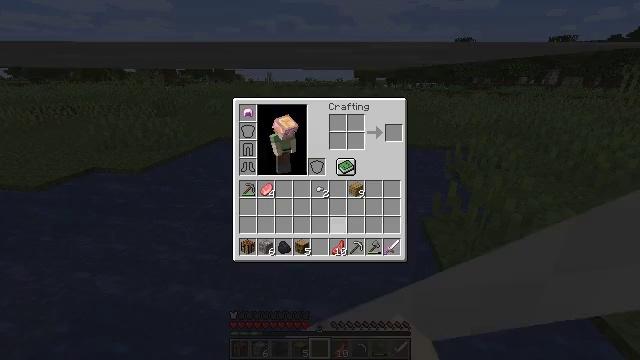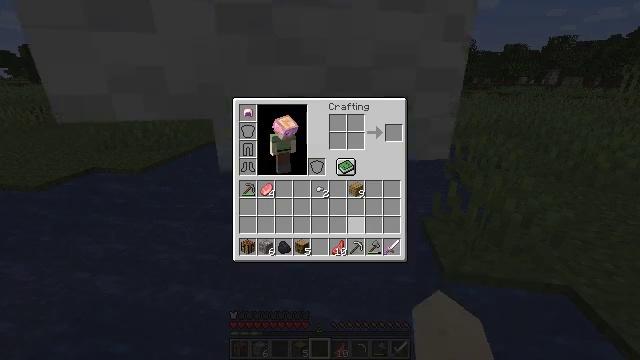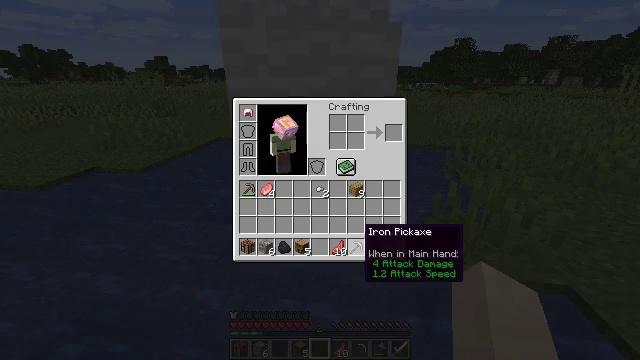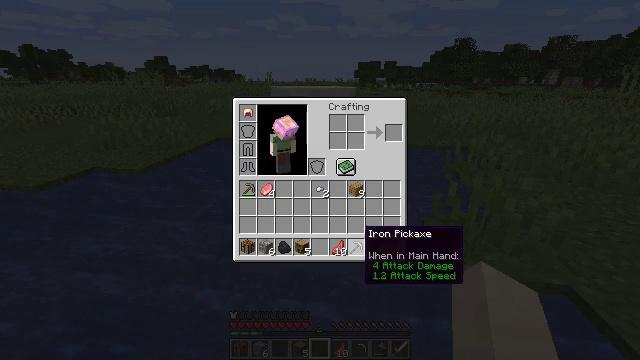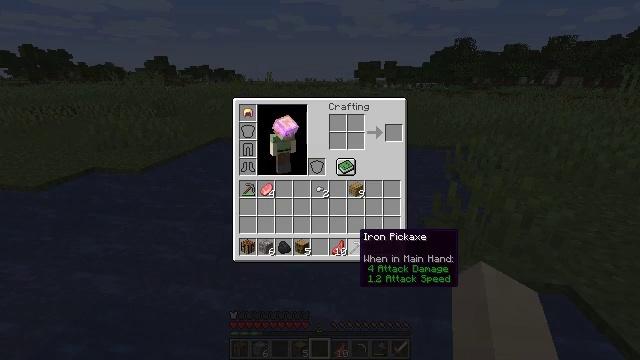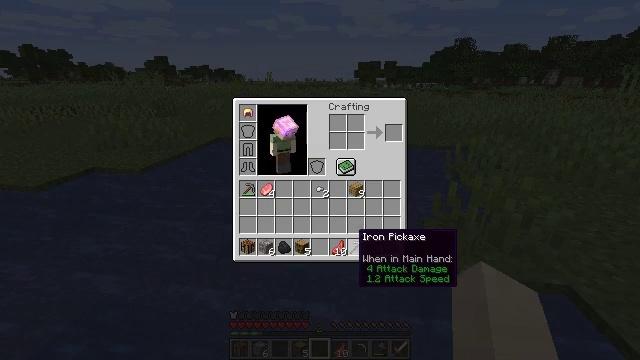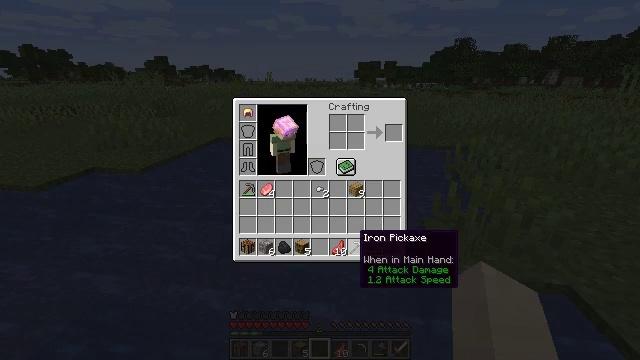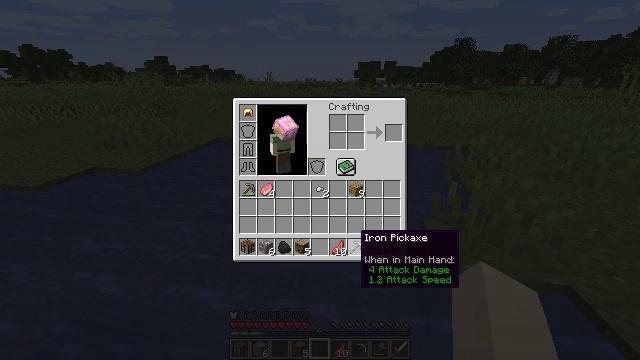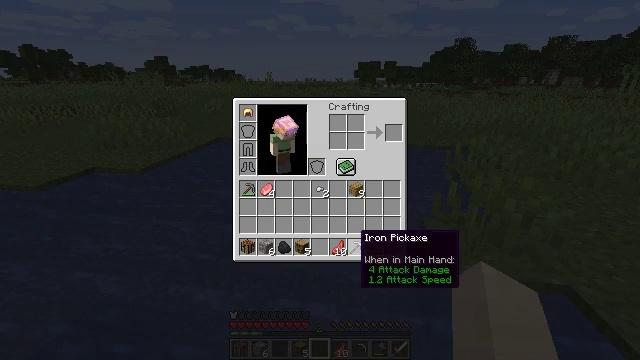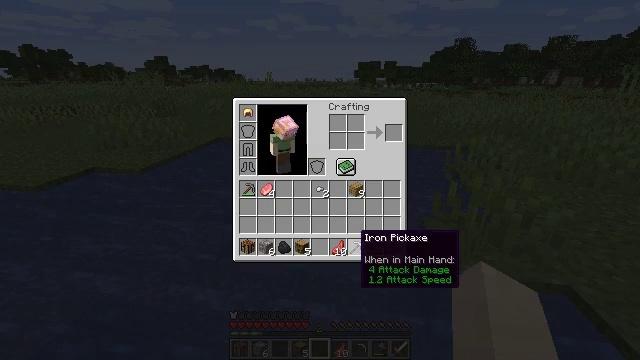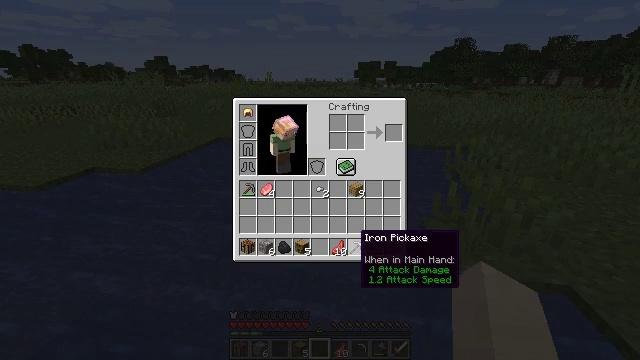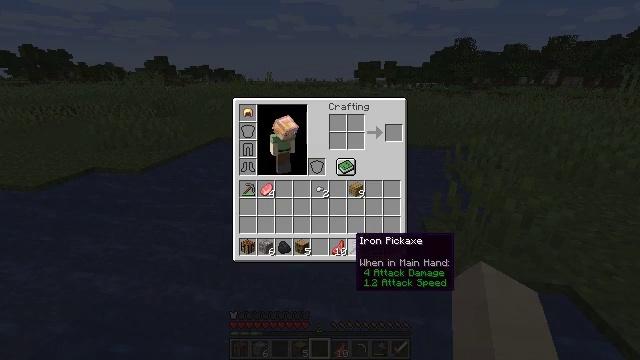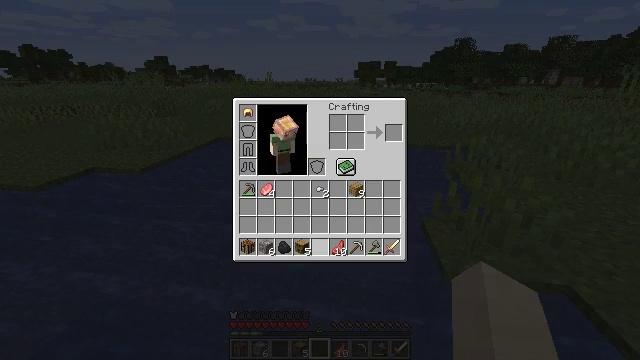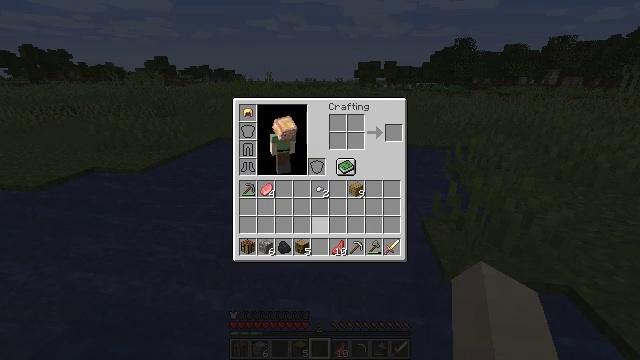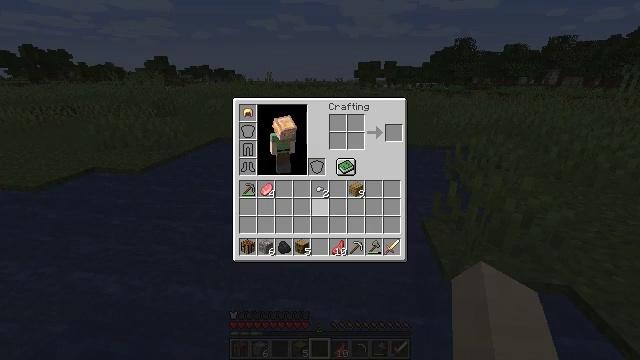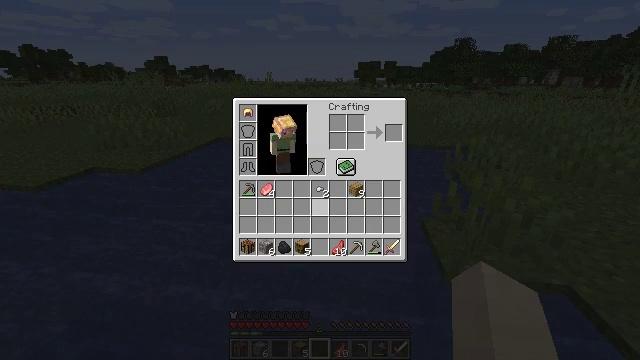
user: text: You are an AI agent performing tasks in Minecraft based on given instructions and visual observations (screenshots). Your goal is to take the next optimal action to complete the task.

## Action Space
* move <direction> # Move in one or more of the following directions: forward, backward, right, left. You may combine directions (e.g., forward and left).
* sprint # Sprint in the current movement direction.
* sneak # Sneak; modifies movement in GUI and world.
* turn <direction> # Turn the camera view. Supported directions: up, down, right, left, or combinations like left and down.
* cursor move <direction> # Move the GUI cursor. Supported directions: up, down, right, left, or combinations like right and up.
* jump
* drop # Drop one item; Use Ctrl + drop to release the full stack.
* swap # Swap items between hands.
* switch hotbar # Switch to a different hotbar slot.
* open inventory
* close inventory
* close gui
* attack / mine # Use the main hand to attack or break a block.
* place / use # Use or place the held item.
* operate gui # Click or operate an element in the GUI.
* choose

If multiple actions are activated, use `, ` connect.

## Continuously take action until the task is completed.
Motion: motion action
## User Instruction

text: Drop an iron nugget.
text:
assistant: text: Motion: open gui
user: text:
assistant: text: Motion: cursor move right and down
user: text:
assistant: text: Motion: no_op
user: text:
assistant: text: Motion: no_op
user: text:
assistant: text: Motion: no_op
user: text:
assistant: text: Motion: no_op
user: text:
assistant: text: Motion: no_op
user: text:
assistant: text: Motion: no_op
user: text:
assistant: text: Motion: no_op
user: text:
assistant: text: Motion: no_op
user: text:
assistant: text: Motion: no_op
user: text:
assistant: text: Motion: cursor move left
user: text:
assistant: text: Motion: cursor move up
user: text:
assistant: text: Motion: cursor move up
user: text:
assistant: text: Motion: no_op
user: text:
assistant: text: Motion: no_op
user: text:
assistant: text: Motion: no_op
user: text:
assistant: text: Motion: cursor move up
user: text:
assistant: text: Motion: operate gui
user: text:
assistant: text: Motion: operate gui
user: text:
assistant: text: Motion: operate gui
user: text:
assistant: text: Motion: cursor move up
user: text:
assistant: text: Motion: cursor move up
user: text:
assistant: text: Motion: operate gui
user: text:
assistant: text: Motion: operate gui
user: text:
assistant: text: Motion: no_op
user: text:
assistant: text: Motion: no_op
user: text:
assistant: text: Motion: no_op
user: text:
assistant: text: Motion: no_op
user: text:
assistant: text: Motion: no_op